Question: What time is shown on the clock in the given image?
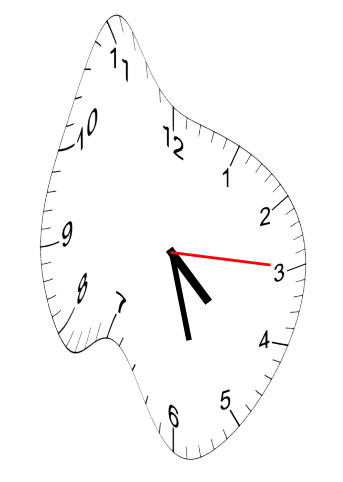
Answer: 04:27:15